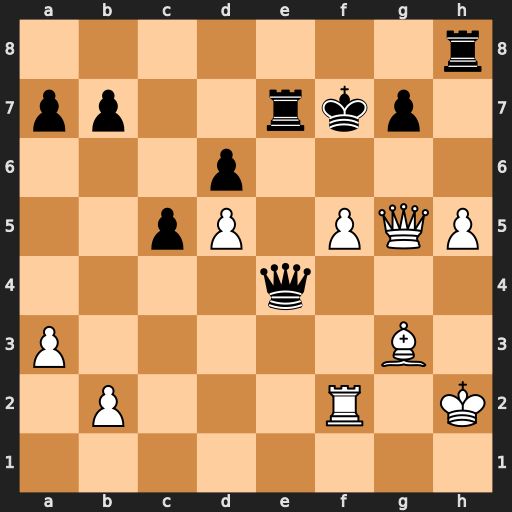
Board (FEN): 7r/pp2rkp1/3p4/2pP1PQP/4q3/P5B1/1P3R1K/8
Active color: w
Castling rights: -
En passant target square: -
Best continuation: f6 gxf6 Qxf6+ Ke8 Qxh8+